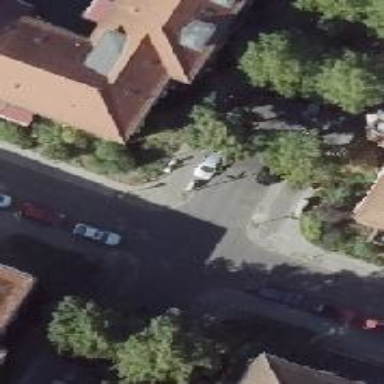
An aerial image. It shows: Residential road with sidewalks on both sides.